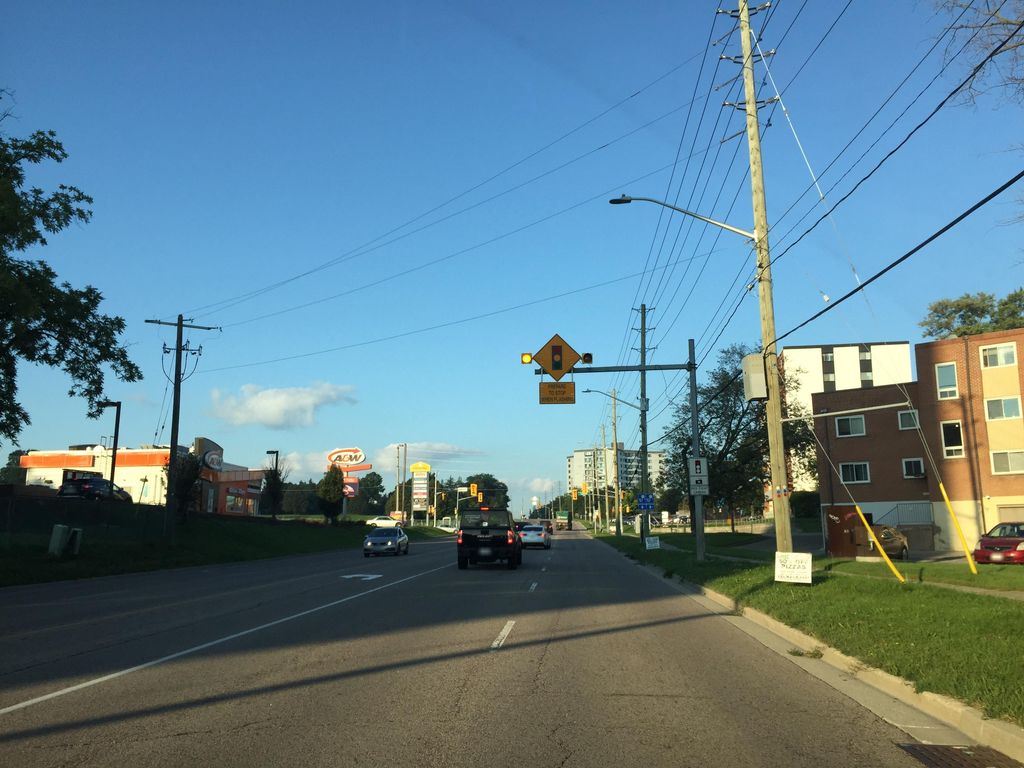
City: kitchener-waterloo